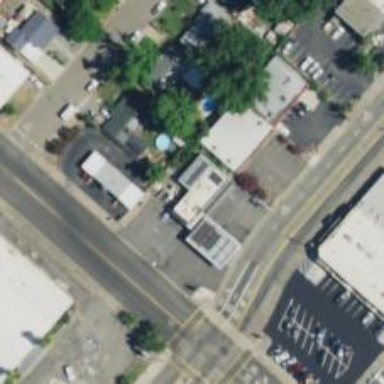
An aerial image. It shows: Convenience shop.